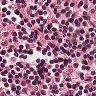
Metastatic tissue present: no